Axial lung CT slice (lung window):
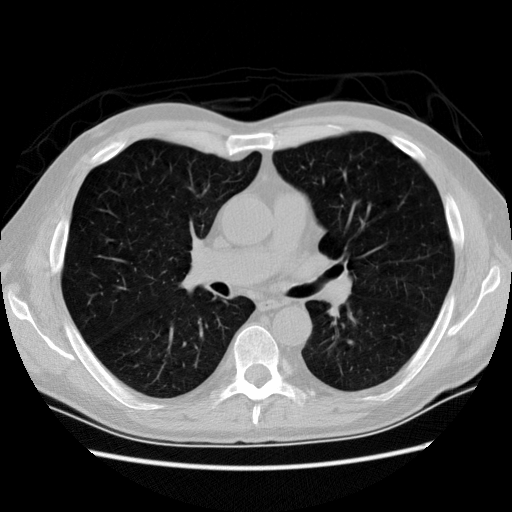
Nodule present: no